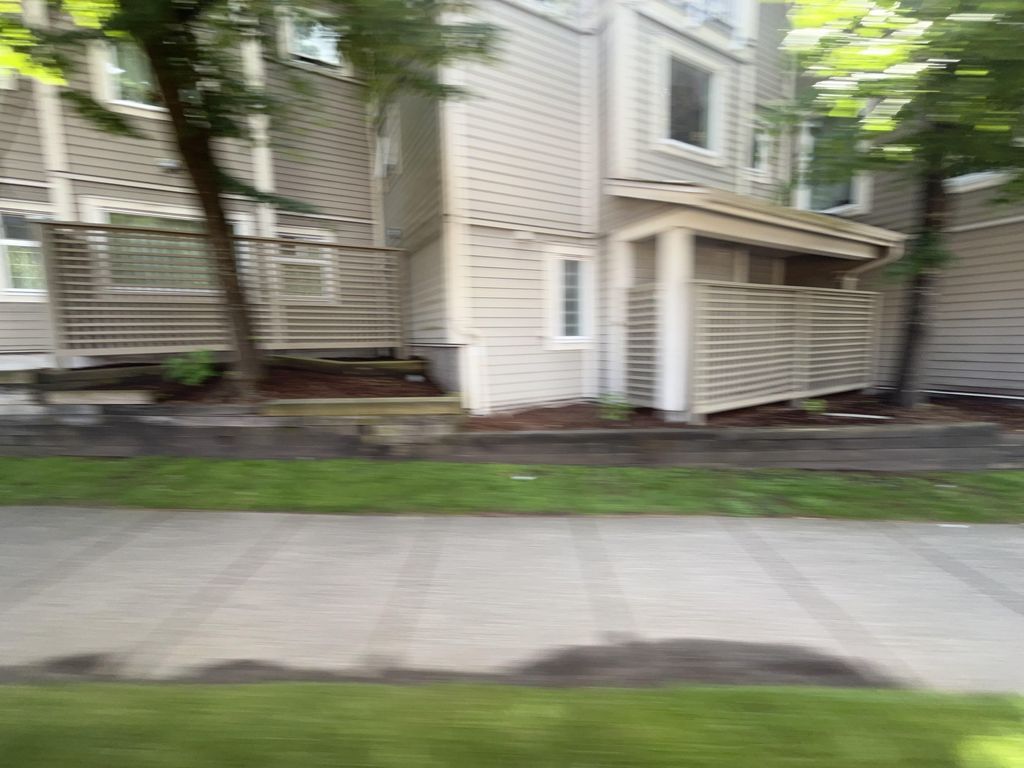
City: vancouver